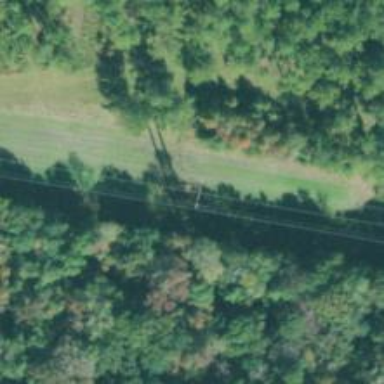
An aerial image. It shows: Power tower.